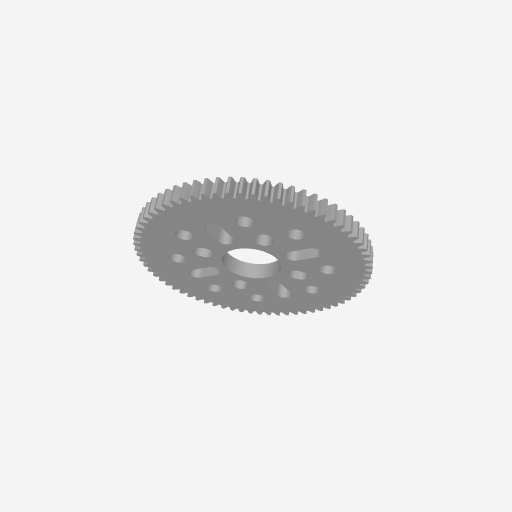
Part: HubMountAcetalGear68T